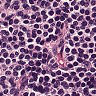
Metastatic tissue present: no